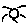
Label: sun